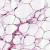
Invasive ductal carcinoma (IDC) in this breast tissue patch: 0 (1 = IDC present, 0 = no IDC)